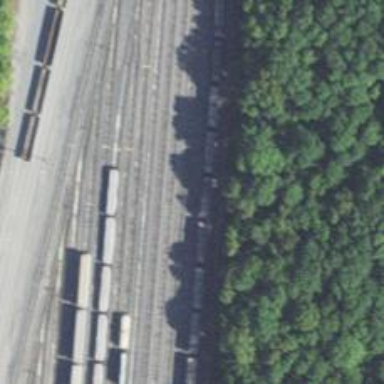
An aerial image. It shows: Railway yard.